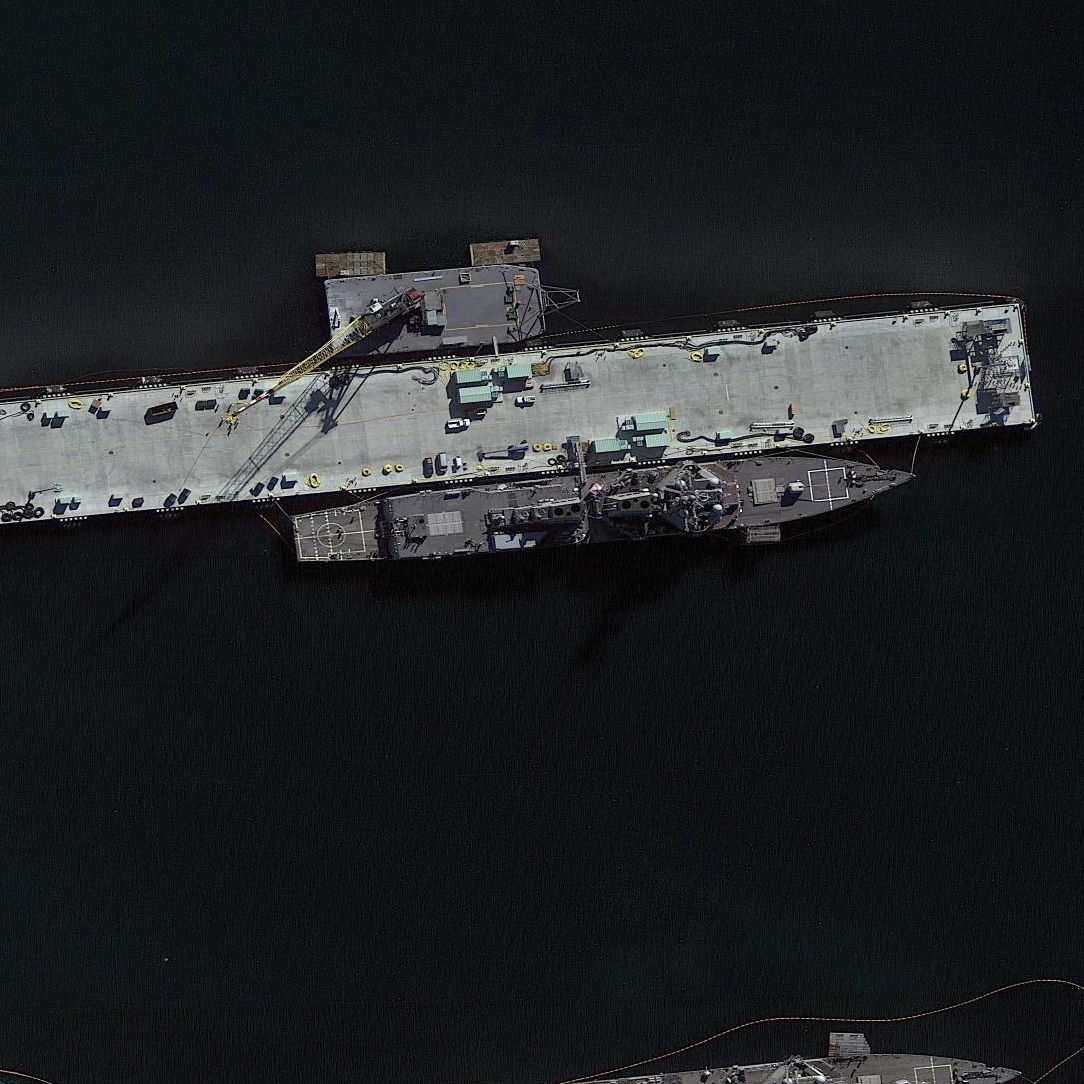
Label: destroyer